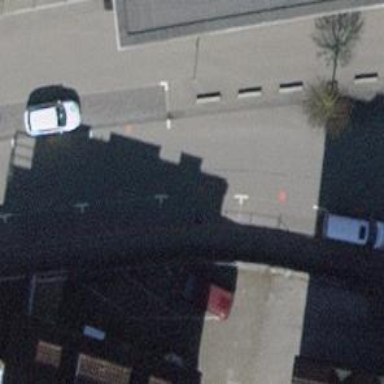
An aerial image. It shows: Bus stop with designated stop position for public transport.